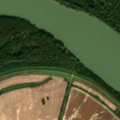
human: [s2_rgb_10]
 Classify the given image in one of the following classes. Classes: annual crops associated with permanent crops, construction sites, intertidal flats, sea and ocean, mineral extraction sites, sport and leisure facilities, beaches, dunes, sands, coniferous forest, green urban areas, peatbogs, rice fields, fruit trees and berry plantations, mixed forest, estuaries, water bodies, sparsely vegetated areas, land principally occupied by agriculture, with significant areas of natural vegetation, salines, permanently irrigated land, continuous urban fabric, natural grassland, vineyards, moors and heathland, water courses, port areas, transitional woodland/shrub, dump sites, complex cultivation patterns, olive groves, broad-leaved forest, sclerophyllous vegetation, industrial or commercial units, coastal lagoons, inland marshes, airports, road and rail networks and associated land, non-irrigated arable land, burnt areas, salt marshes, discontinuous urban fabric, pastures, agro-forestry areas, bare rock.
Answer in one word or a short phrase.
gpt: non-irrigated arable land, broad-leaved forest, inland marshes, water courses